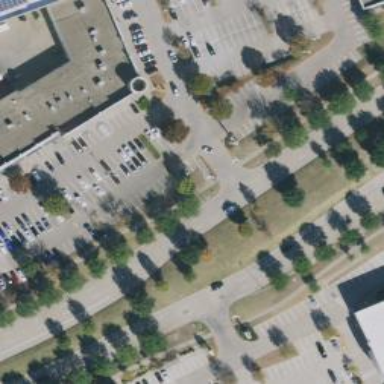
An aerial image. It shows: Tertiary road with separate sidewalk.